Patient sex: F
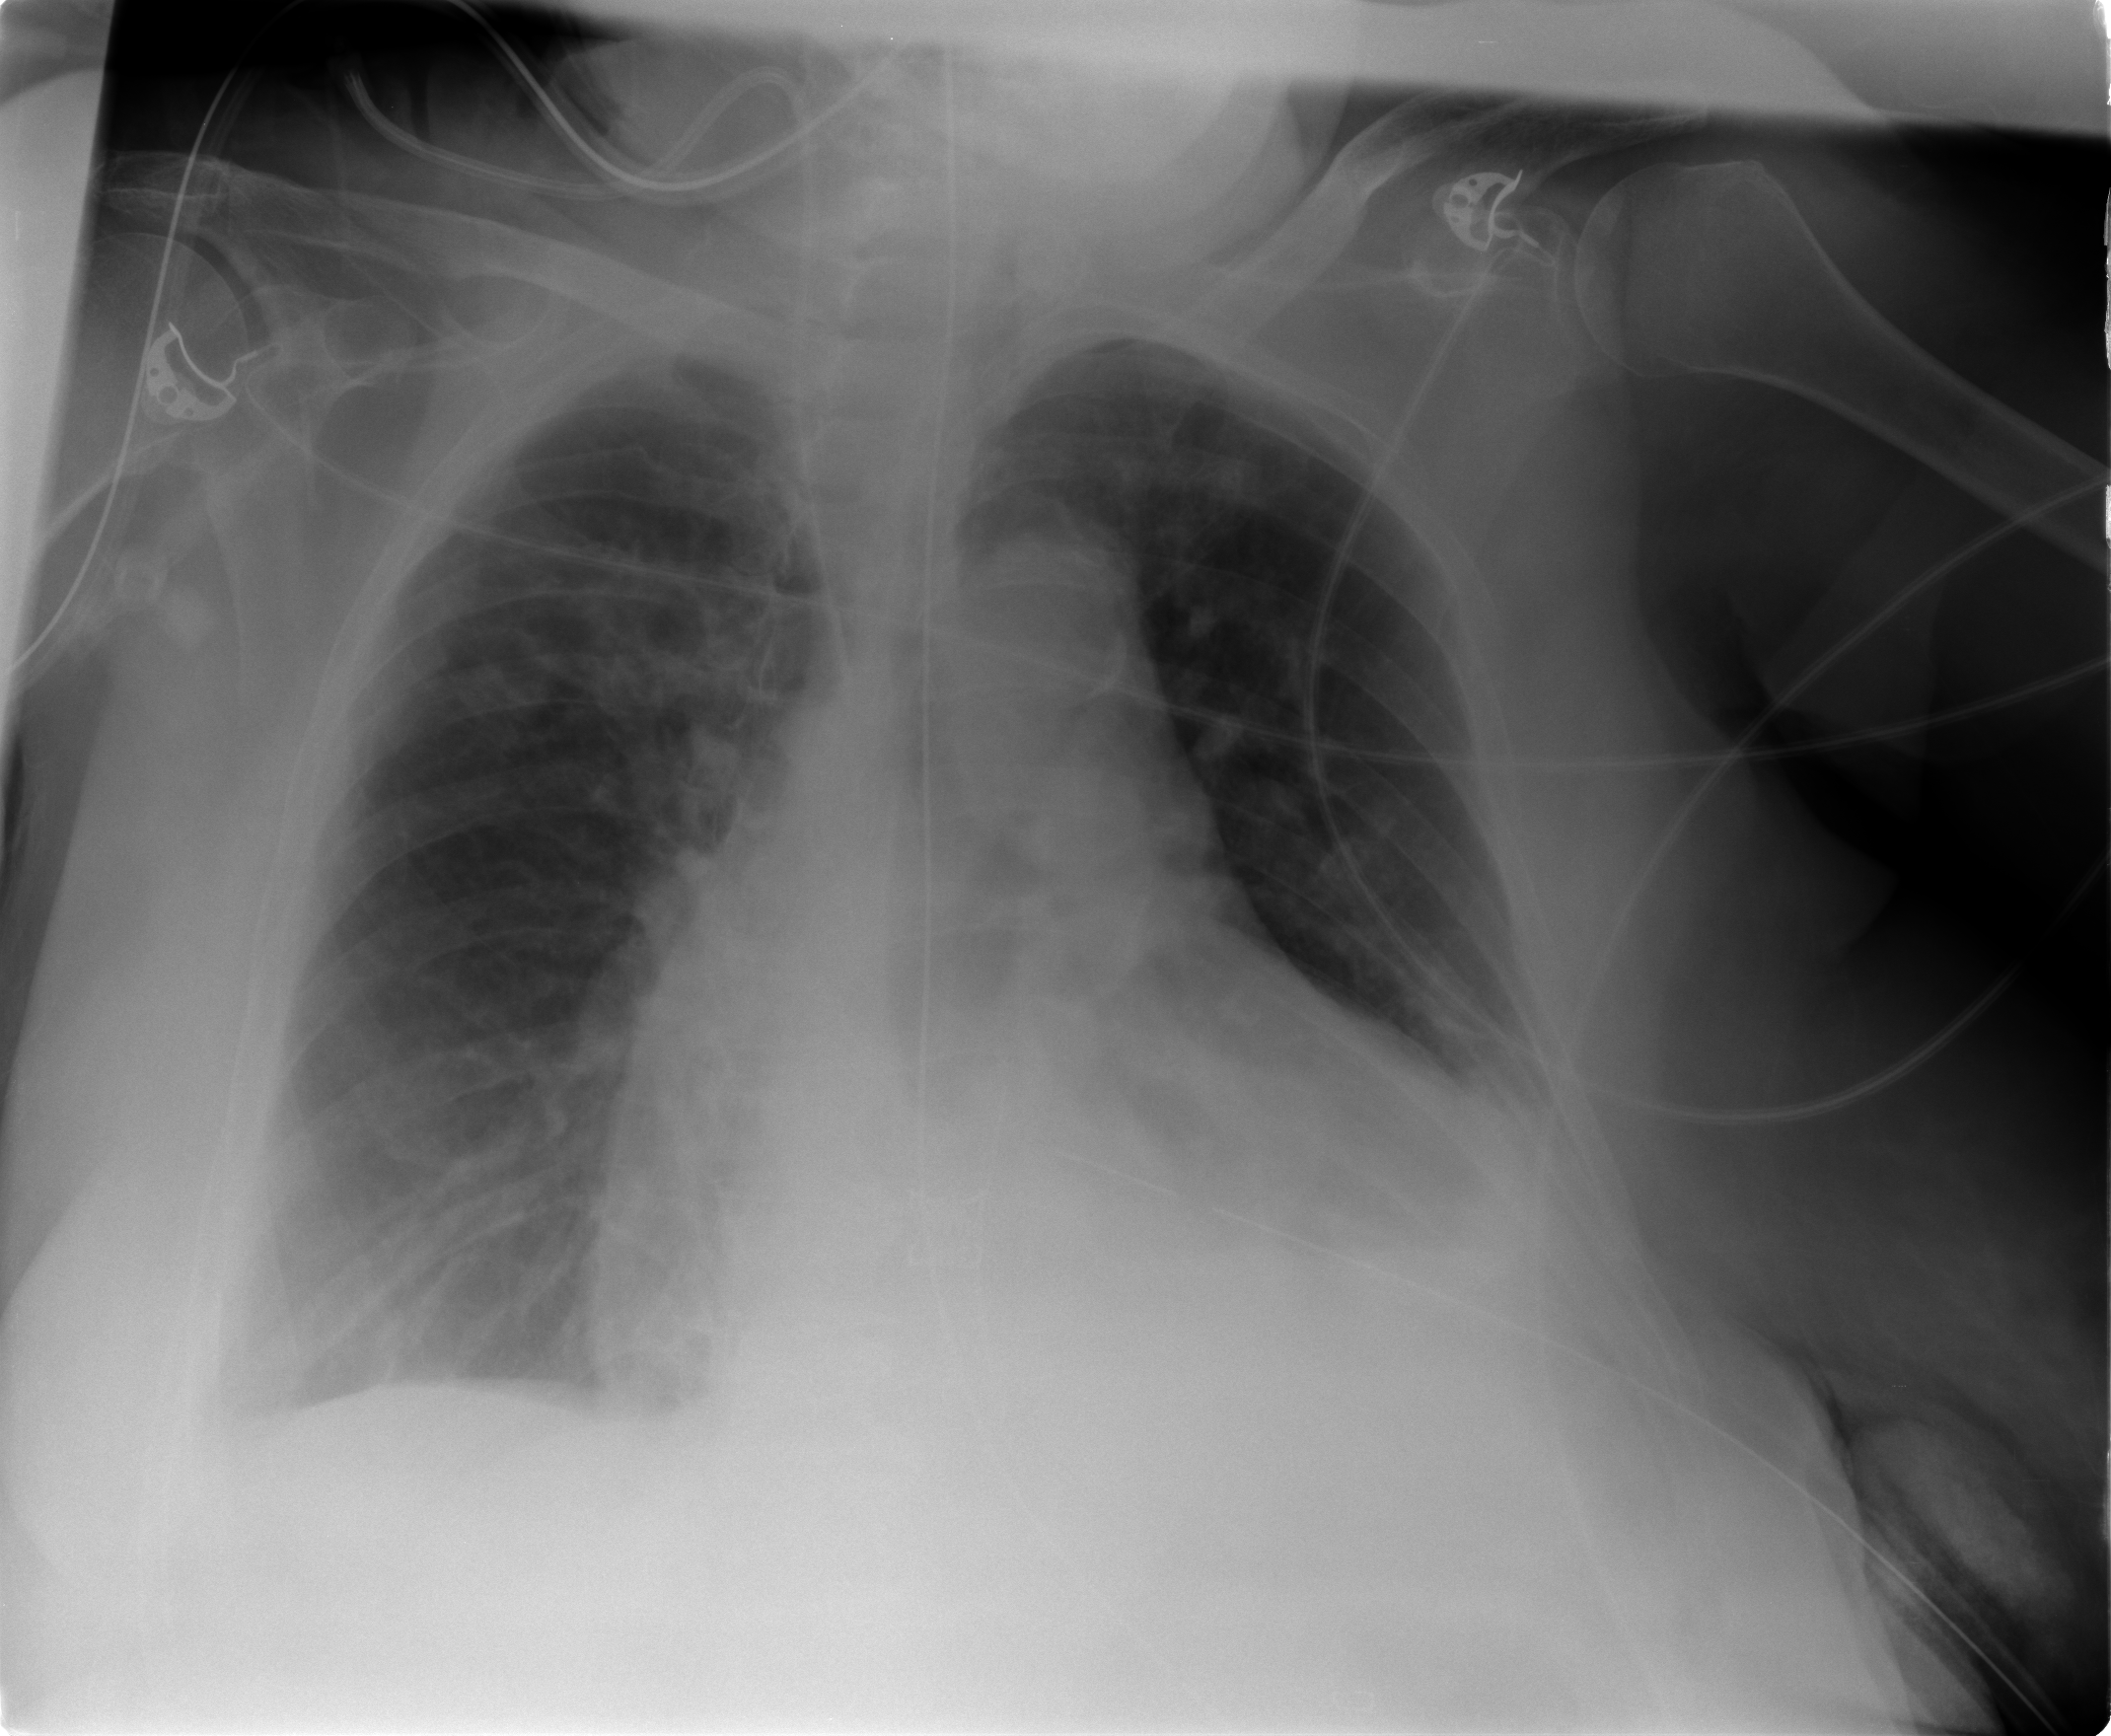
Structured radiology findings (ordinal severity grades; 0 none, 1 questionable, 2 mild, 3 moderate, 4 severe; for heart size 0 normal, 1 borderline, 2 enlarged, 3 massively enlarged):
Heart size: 2
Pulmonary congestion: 1
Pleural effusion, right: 1
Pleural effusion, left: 2
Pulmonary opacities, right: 1
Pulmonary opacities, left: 0
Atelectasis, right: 2
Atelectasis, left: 2